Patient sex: F
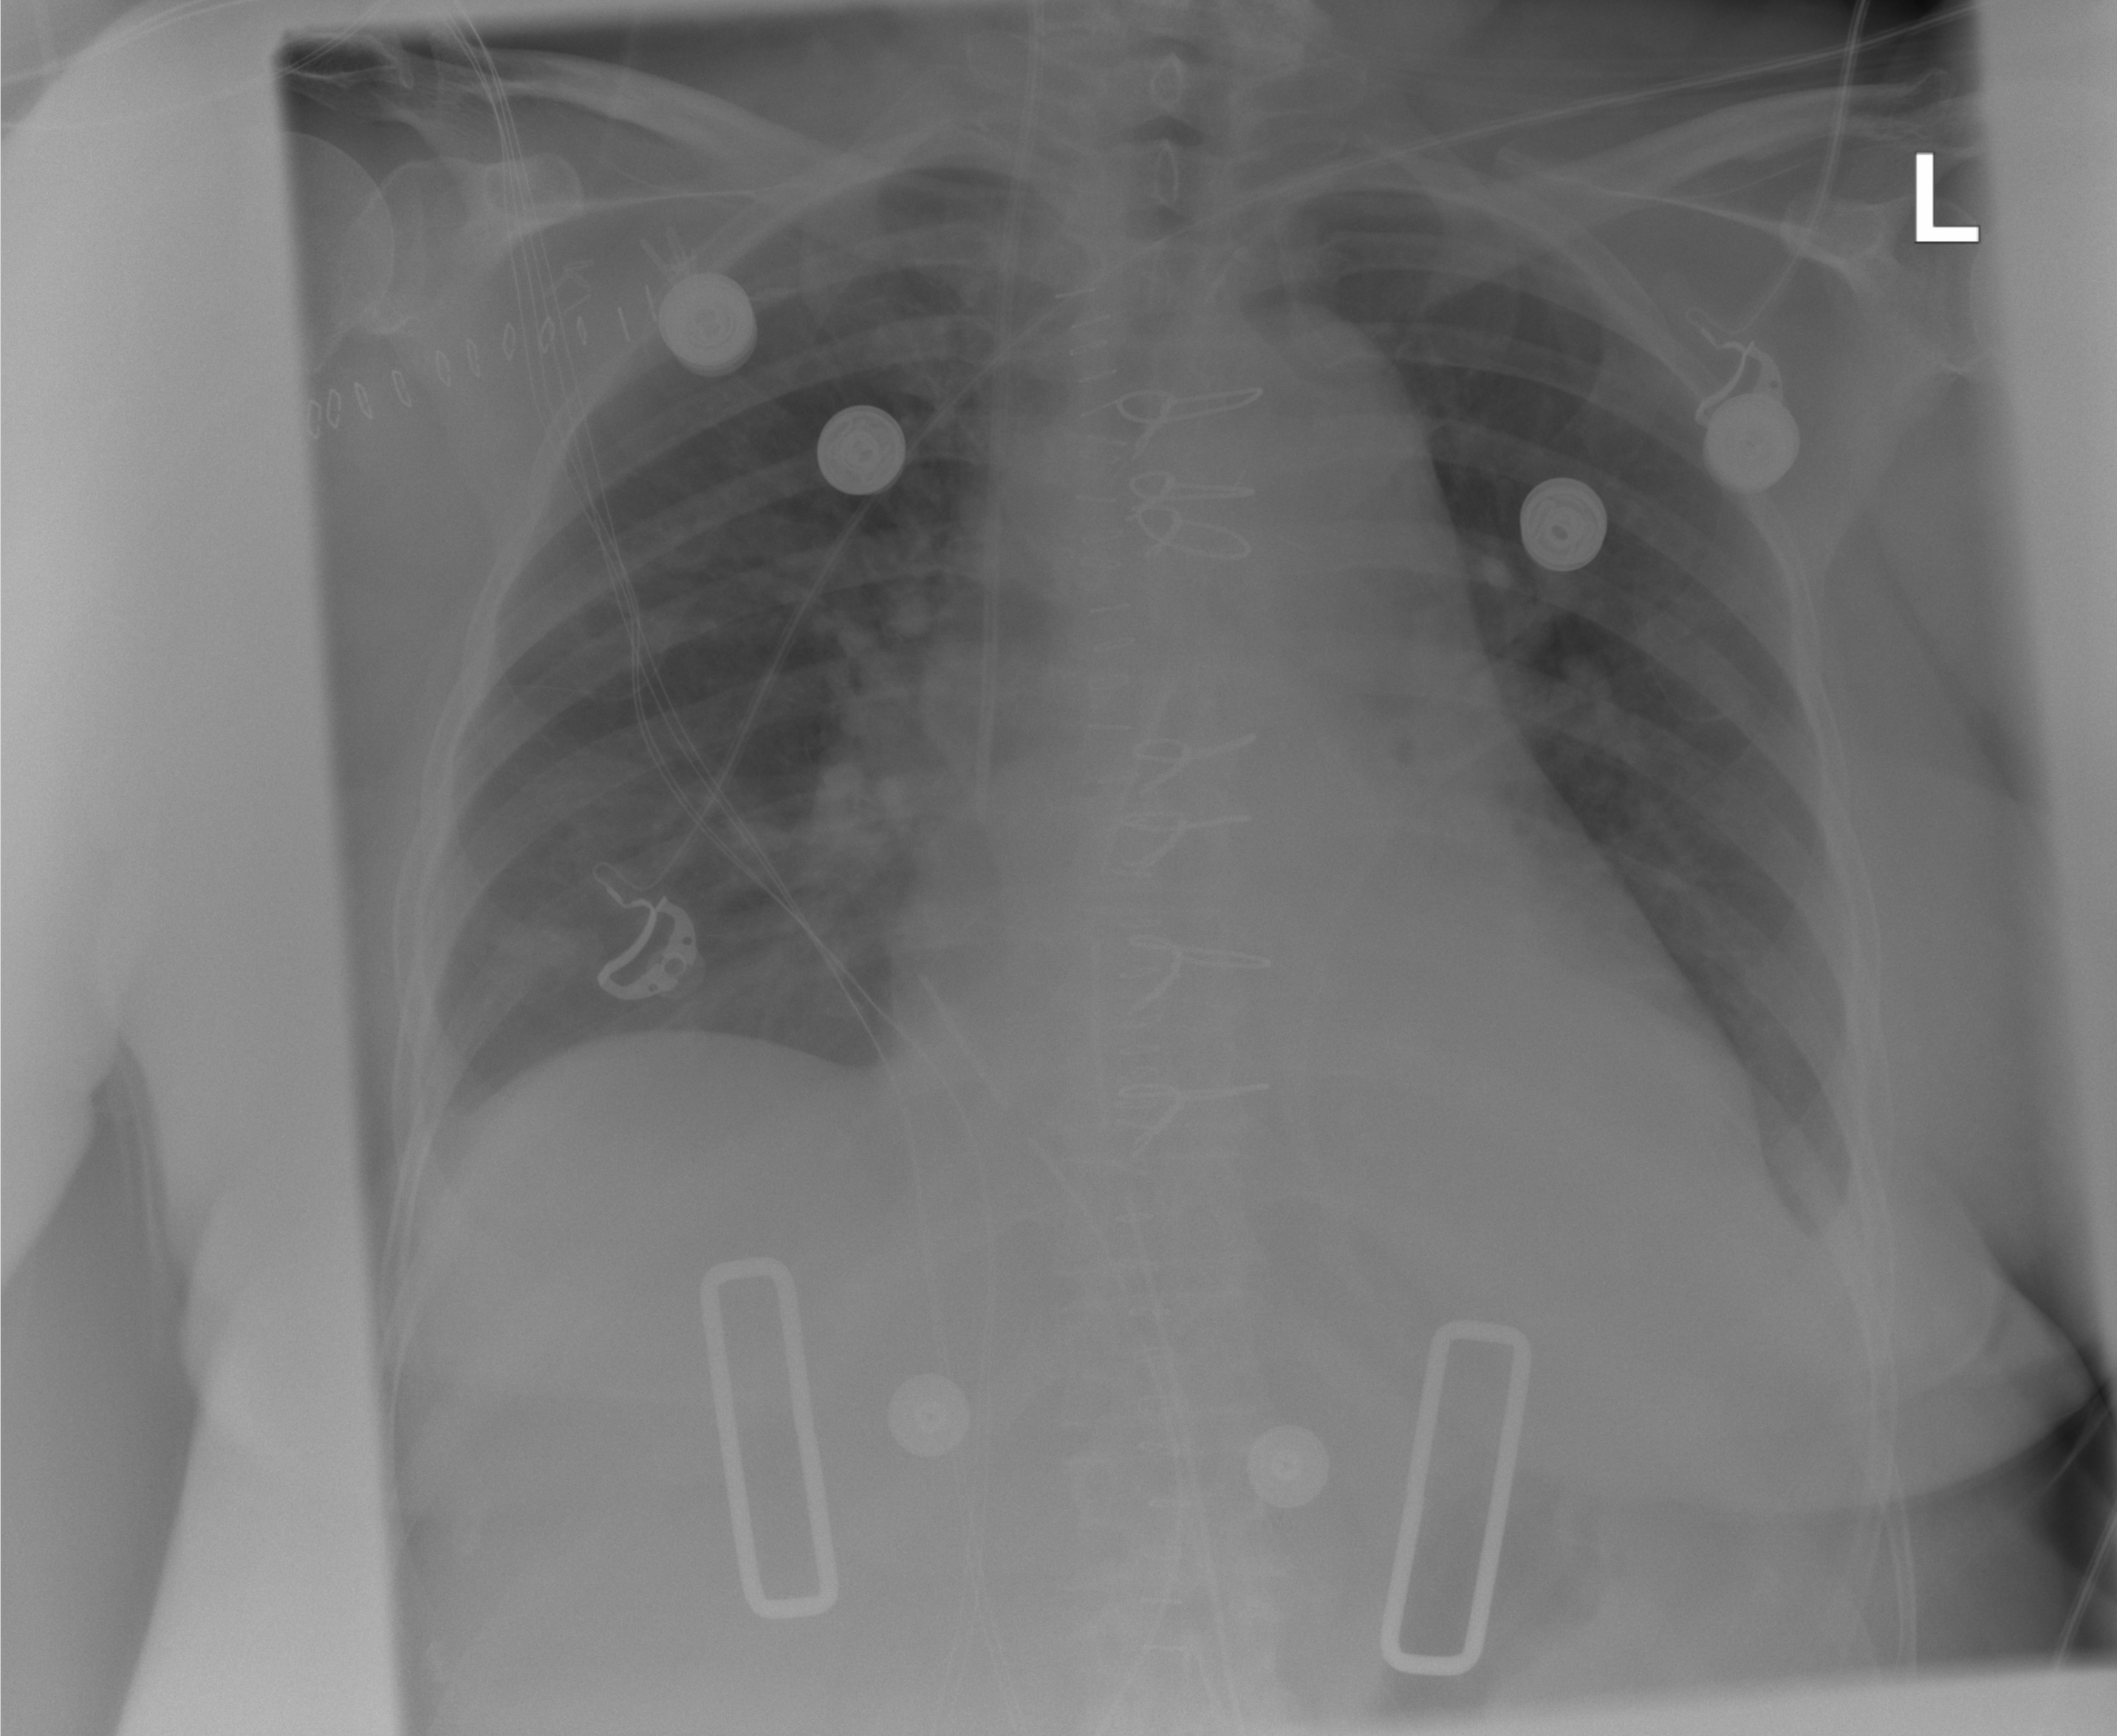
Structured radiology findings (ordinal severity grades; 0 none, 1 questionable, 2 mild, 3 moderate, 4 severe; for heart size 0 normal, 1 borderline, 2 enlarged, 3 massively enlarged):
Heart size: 1
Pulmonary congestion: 2
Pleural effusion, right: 0
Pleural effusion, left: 2
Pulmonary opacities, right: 0
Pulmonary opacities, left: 0
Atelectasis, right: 1
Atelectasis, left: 2